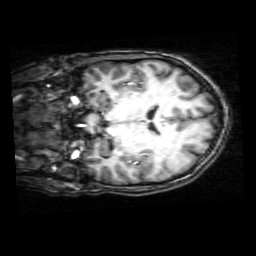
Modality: T1w
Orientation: coronal
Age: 24
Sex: female
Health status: healthy
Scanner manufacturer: philips
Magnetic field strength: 3 T
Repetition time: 0.008 s
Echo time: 0.0037 s